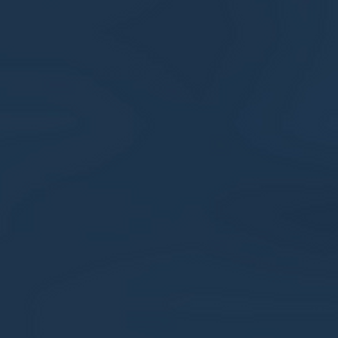
Label: other